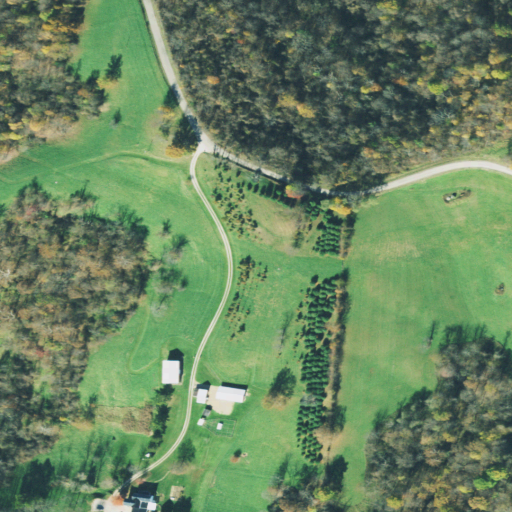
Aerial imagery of ridge(s) in Ohio named Dover Ridge containing deciduous forest, pasture, open development, mixed forest, and low intensity development